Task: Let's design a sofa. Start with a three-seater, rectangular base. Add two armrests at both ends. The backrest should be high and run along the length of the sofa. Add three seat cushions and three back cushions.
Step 111:
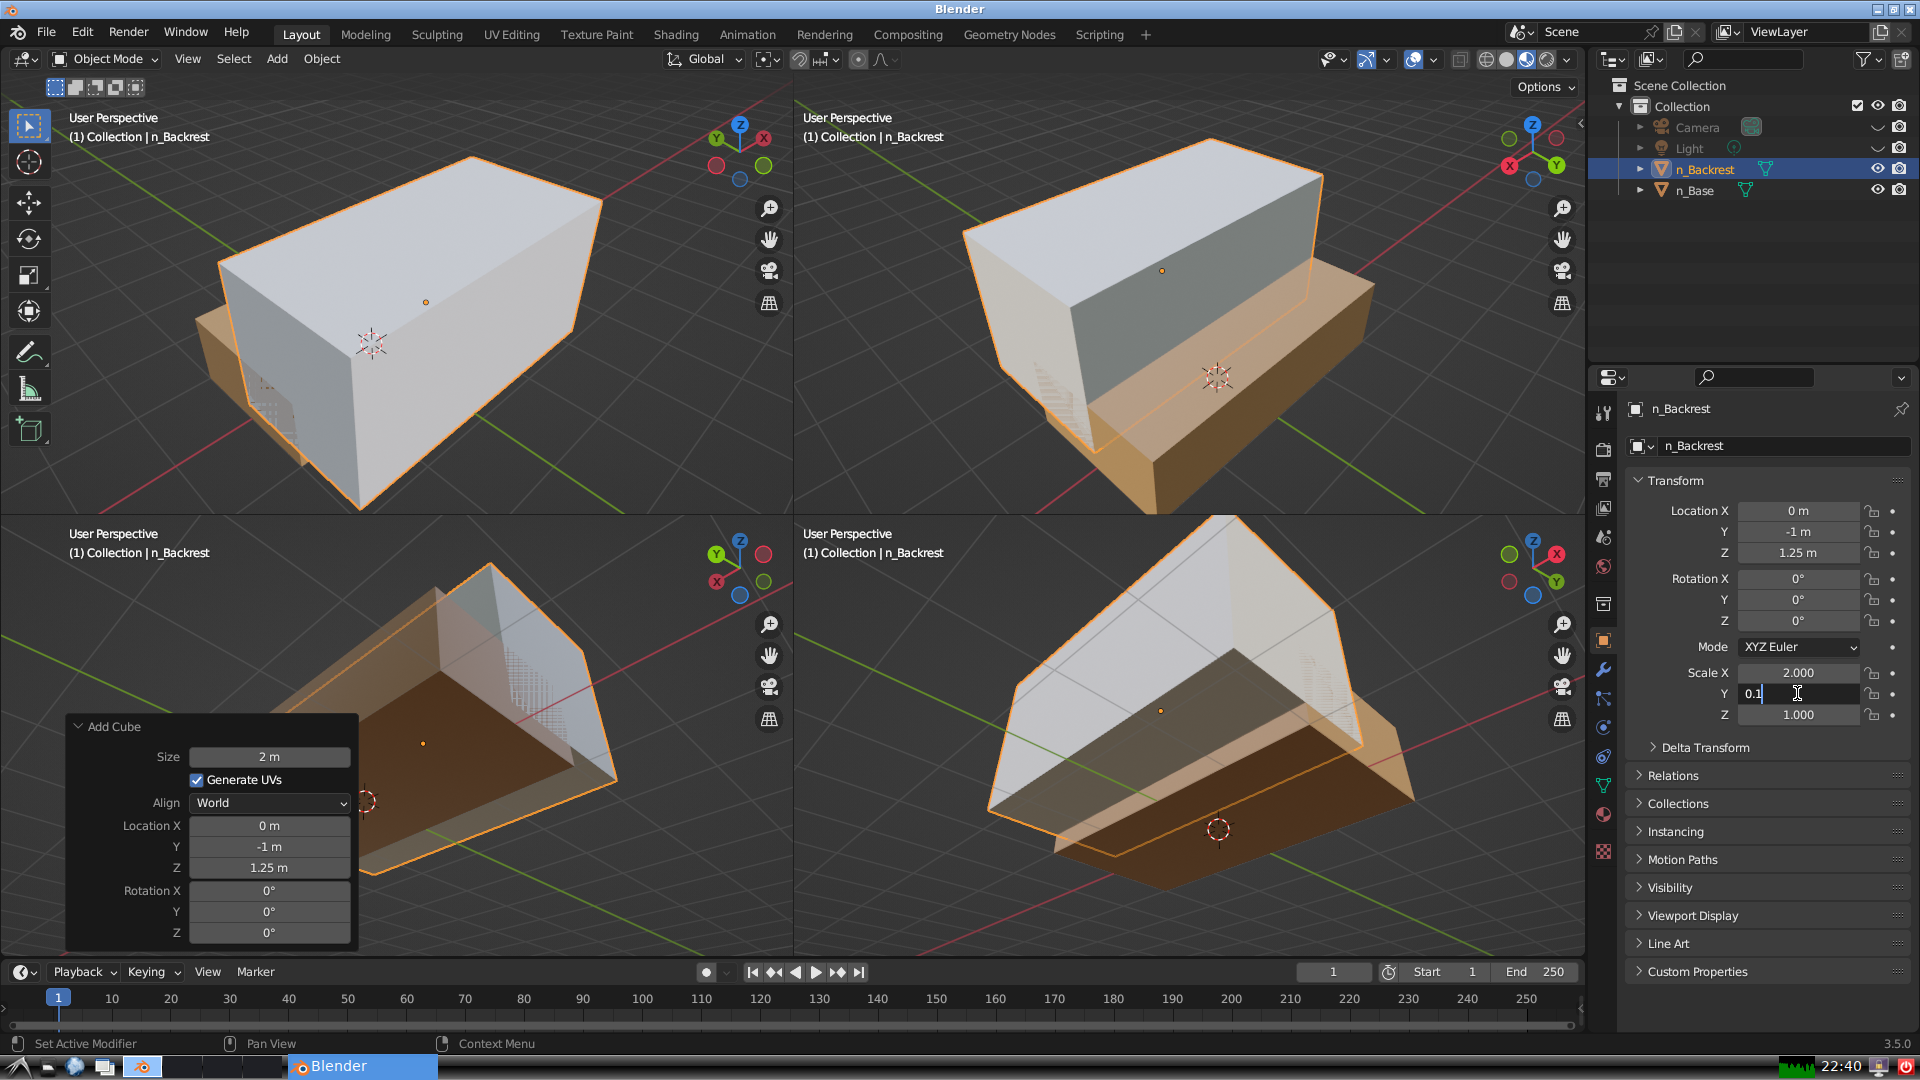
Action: {"key_press": ['Return']}